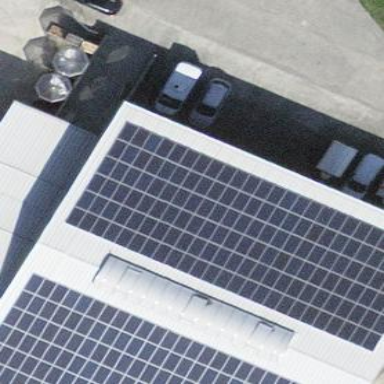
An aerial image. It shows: Solar power generator using photovoltaic method with solar photovoltaic panel types.